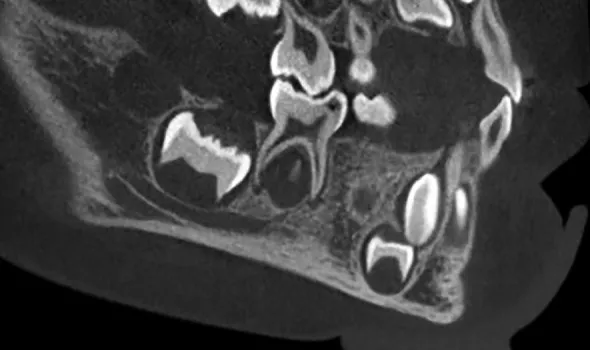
Computed tomography scan. Note: A radiolucent area in the crown extending from the occlusal surface into the dentin under the MB cusp.
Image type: radiology (ct)